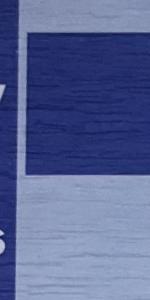
Label: Empty